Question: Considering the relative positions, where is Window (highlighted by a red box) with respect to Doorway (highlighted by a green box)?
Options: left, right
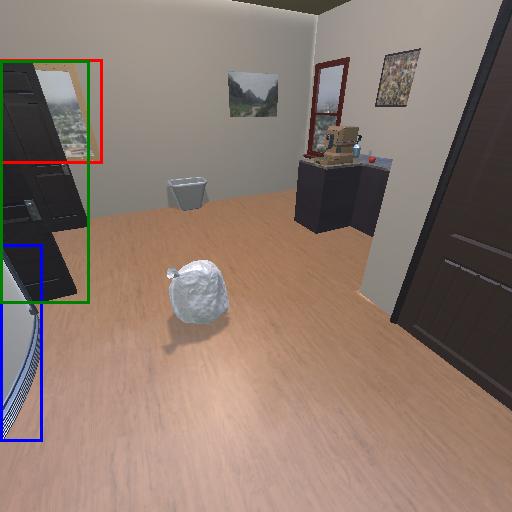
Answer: left